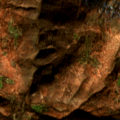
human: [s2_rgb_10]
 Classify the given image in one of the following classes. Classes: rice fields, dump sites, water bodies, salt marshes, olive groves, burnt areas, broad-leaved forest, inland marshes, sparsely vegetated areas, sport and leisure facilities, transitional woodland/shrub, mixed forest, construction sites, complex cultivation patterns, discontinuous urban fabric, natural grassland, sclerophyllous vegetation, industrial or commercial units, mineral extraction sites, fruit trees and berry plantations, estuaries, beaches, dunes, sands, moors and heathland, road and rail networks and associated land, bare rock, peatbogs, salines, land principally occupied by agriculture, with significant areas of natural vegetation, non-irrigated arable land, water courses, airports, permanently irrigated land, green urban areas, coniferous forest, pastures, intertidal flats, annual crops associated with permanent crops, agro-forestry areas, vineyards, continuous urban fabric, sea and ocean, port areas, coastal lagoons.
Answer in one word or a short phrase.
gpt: broad-leaved forest, transitional woodland/shrub